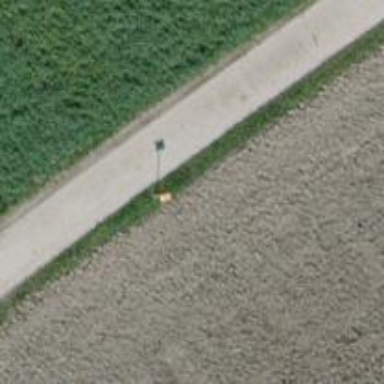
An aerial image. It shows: Pole supporting pipeline marker with roof cover.